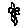
Label: flower